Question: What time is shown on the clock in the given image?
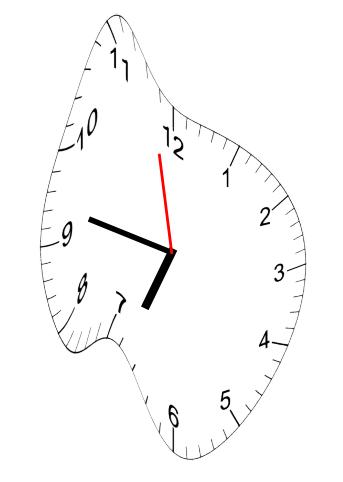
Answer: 06:46:58